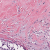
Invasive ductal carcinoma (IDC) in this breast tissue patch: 0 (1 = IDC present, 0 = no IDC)